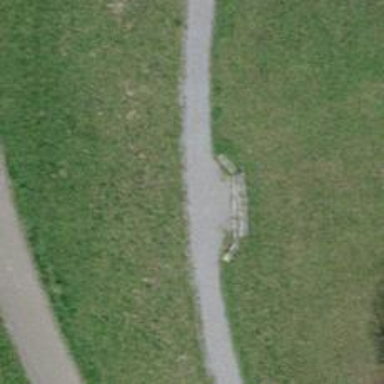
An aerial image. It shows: Track with pebblestone surface. The track type is grade2.